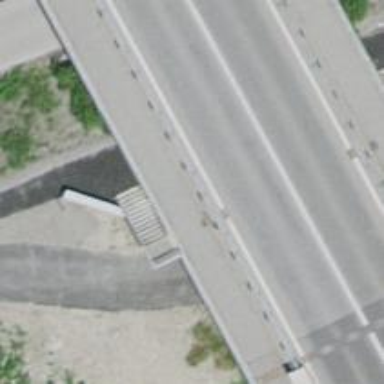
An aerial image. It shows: Set of steps on the road.